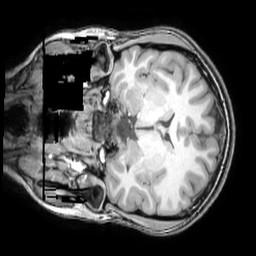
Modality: T1w
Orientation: coronal
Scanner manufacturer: philips
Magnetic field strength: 3 T
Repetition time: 0.008105 s
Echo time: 0.003714 s